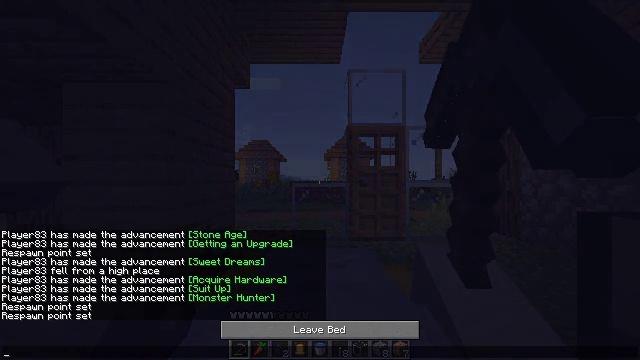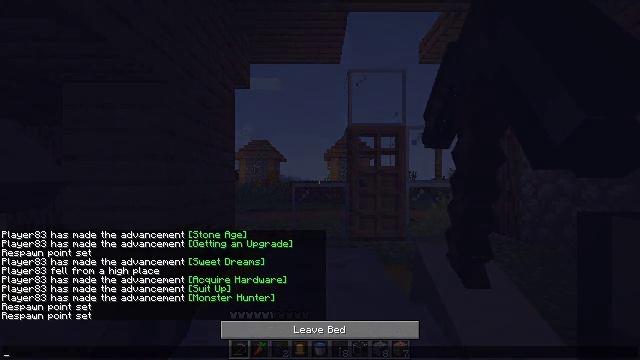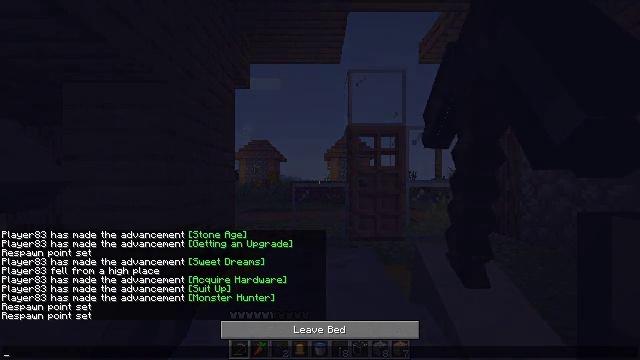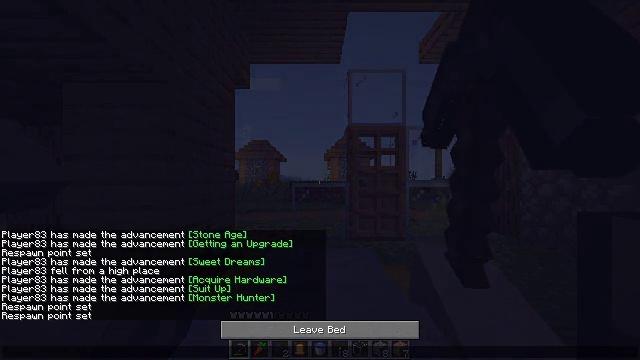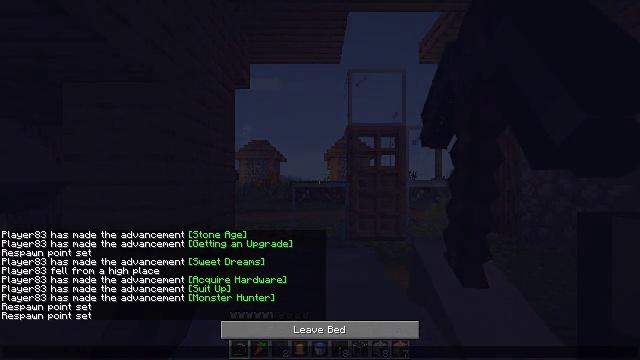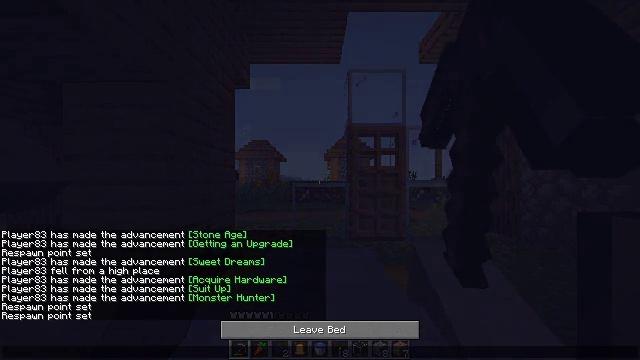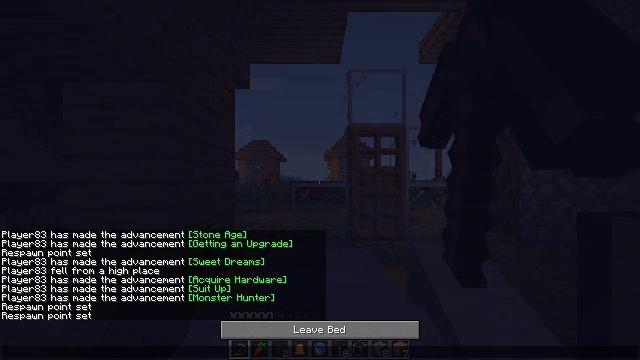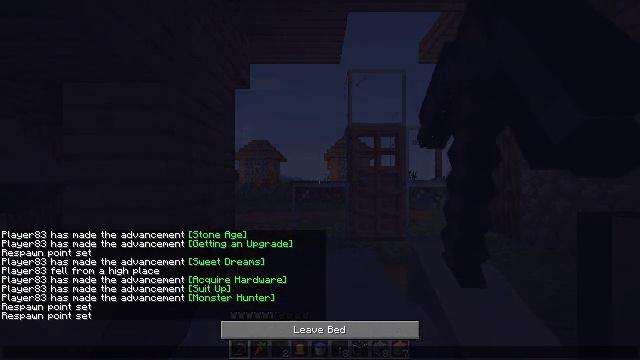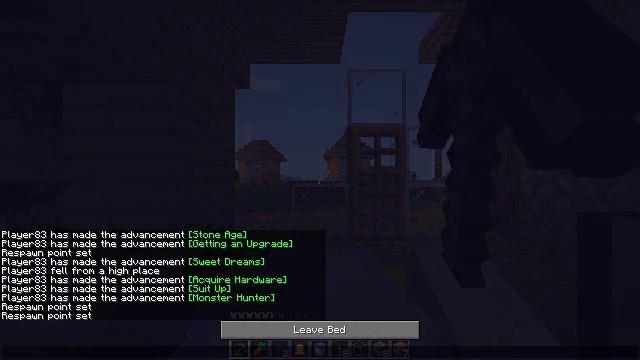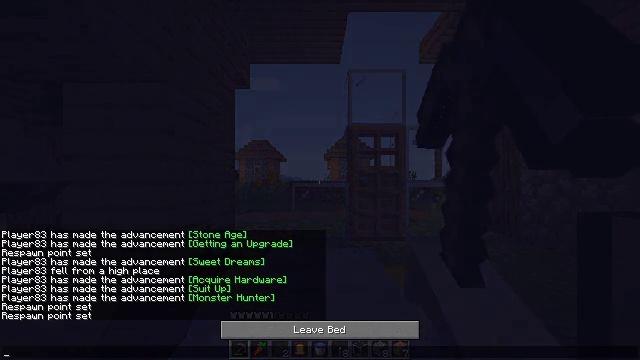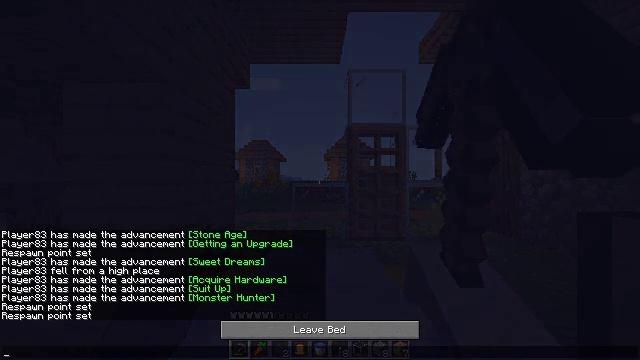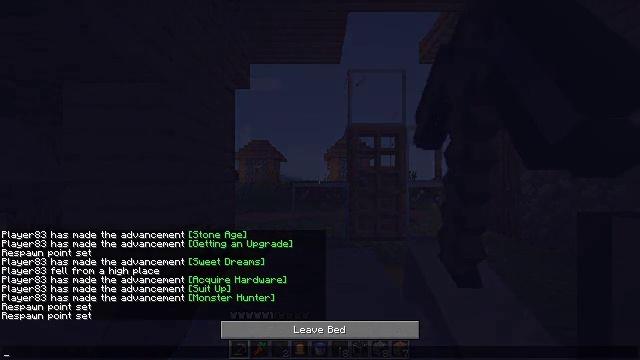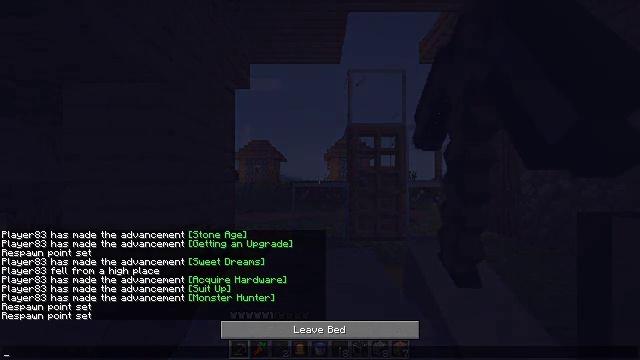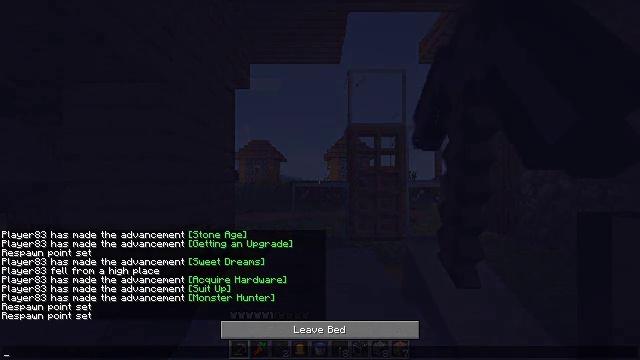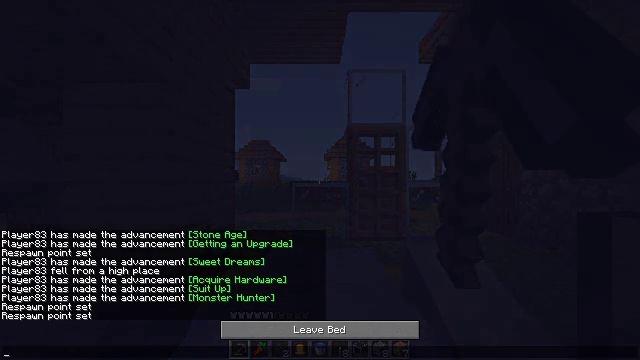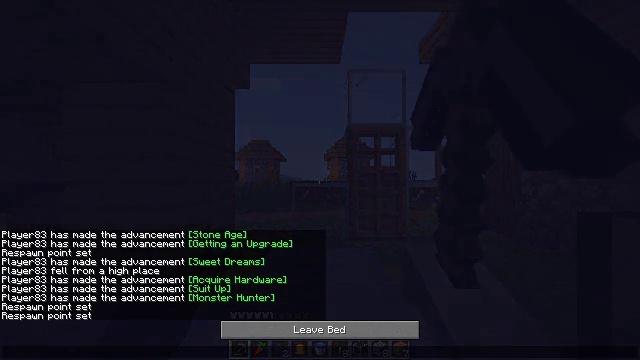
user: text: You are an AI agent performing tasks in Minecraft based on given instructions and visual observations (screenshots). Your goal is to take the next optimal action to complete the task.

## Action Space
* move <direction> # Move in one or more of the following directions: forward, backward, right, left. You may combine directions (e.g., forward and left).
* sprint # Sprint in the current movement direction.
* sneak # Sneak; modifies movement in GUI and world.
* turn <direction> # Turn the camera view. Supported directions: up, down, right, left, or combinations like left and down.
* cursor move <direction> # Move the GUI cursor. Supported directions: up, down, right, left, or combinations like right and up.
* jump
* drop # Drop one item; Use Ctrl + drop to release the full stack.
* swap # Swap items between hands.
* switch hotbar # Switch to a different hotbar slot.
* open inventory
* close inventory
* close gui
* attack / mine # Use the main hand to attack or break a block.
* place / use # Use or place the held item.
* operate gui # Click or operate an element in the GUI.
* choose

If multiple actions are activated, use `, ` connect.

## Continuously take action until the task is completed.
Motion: motion action
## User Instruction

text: Gather some oak planks.
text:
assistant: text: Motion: no_op
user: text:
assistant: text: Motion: no_op
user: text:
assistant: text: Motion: no_op
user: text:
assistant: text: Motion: no_op
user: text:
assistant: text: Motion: no_op
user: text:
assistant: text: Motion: no_op
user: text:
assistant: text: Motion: no_op
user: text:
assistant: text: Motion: no_op
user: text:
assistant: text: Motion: no_op
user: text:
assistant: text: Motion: no_op
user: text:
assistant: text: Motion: turn right and down
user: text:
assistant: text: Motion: no_op
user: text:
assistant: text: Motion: no_op
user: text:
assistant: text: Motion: no_op
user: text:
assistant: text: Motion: no_op
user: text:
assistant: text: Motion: no_op
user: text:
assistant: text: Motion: no_op
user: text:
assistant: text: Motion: no_op
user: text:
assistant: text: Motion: no_op
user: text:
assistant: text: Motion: turn left and down
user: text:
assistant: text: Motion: turn left
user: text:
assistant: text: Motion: turn left and up
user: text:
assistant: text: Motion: turn left and up
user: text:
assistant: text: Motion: turn left and up
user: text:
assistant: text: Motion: turn up
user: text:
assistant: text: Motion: turn right
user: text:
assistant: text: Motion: turn right
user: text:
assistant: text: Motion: no_op
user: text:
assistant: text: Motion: no_op
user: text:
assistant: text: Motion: no_op